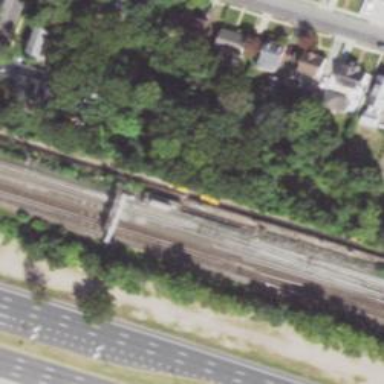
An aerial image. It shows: Electrified rail railway.